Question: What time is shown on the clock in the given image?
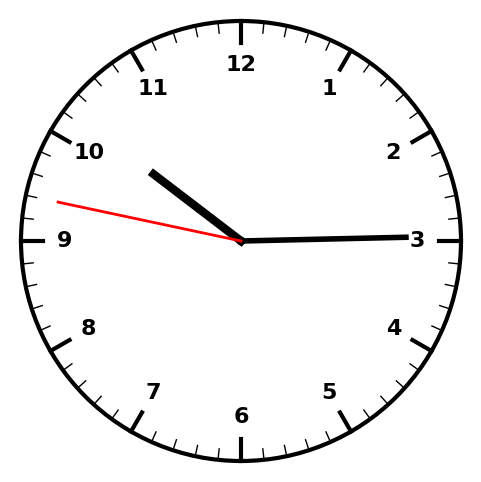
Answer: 10:14:47